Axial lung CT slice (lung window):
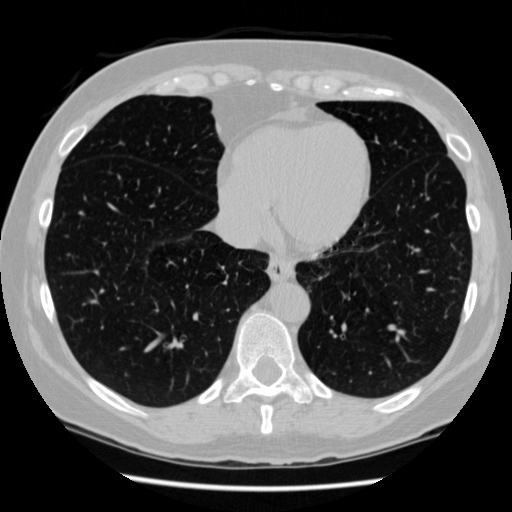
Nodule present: no